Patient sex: F
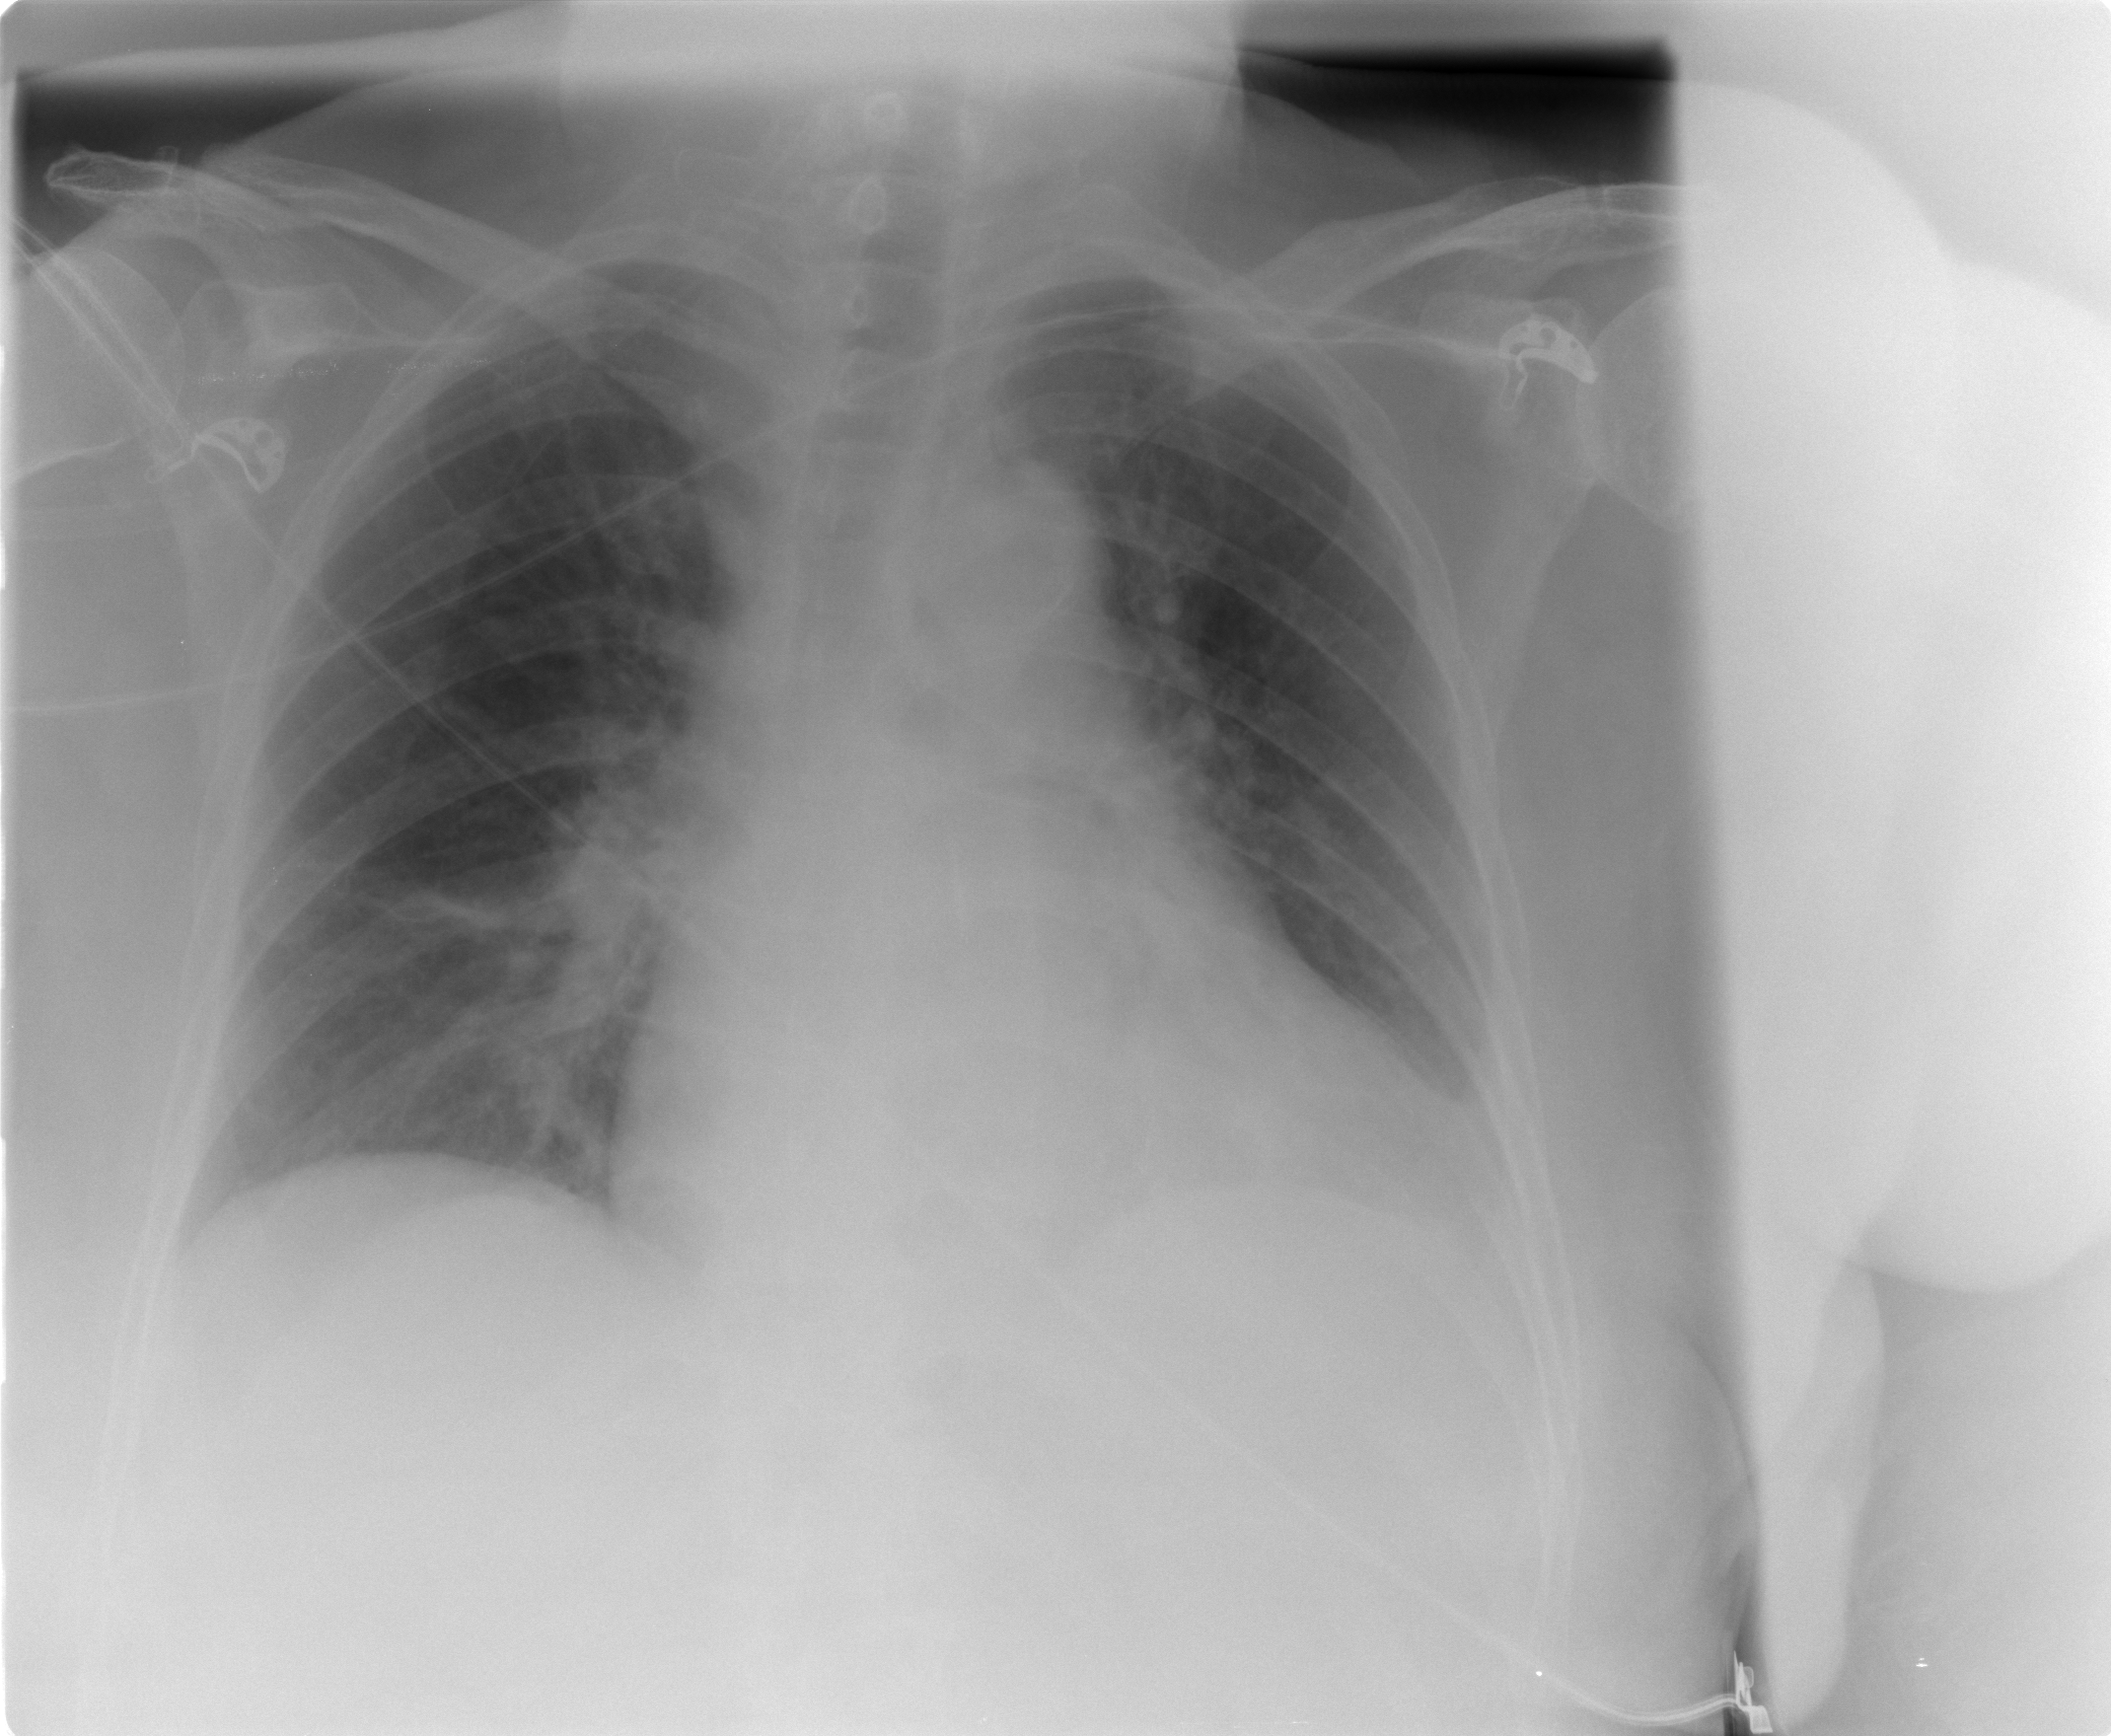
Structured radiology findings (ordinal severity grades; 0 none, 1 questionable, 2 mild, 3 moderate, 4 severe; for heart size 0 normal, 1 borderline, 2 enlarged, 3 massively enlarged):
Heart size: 0
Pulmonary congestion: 0
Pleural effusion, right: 0
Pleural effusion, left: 2
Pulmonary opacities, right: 0
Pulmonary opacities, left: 0
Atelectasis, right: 2
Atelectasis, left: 2